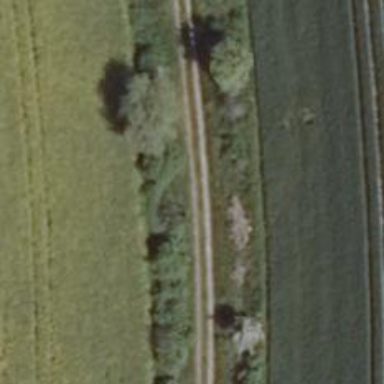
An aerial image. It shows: Track road with grade4 tracktype.